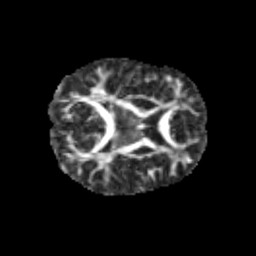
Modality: FA
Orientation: axial
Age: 8
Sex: male
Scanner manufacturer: siemens
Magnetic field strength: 3 T
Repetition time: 3.8 s
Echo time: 0.07 s